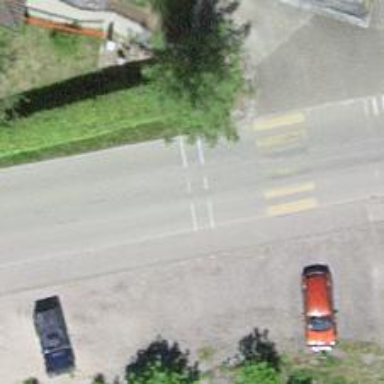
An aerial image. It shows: Public transport stop position.